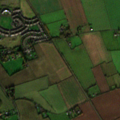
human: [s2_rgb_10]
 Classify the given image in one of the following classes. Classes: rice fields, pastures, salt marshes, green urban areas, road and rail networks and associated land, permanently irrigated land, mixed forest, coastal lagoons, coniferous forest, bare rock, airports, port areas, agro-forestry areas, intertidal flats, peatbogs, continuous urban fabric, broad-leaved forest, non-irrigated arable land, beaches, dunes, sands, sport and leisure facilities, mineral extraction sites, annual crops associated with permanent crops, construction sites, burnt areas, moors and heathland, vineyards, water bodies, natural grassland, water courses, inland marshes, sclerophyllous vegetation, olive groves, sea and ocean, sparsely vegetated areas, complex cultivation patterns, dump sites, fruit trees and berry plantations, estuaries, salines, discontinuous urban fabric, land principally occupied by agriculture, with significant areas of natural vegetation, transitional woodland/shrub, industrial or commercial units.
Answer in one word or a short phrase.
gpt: discontinuous urban fabric, non-irrigated arable land, land principally occupied by agriculture, with significant areas of natural vegetation